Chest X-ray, PA view. Patient: 40 years old, sex F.
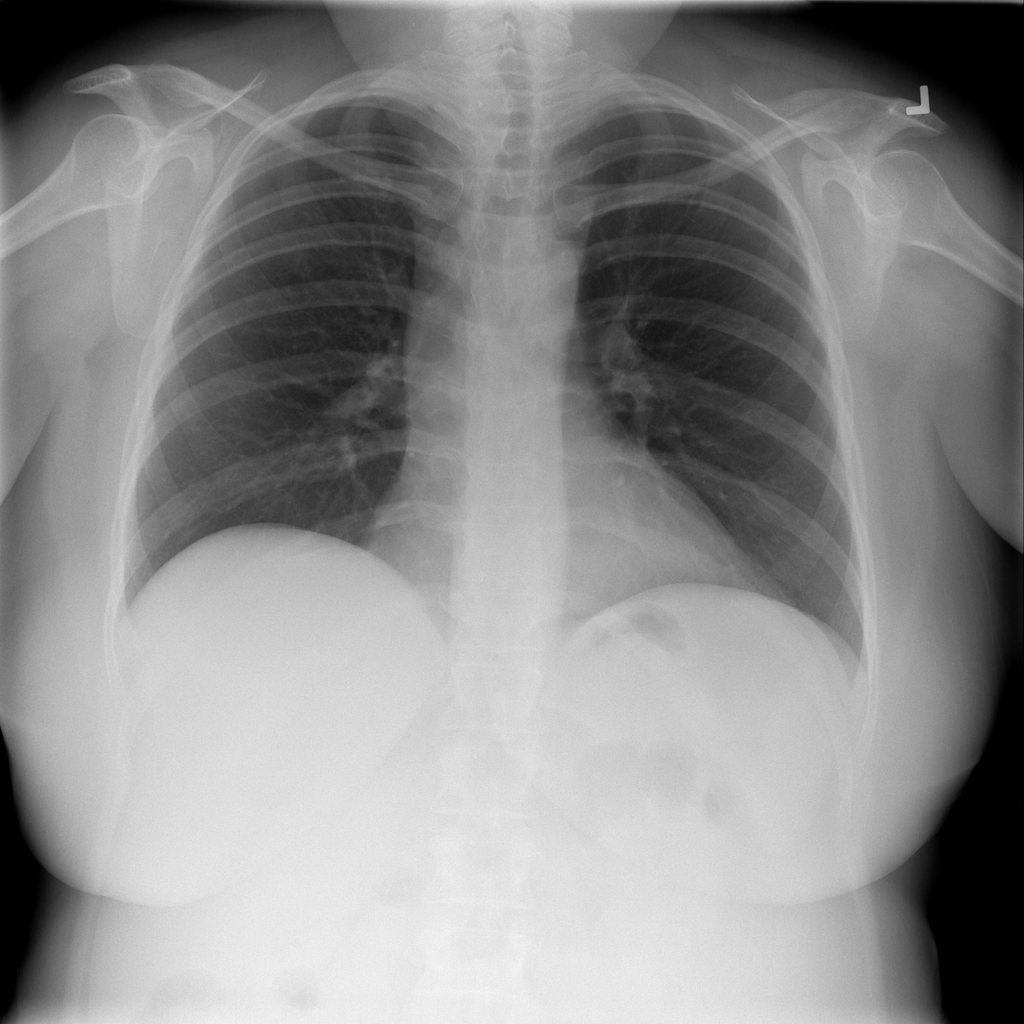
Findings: Atelectasis, Pneumonia